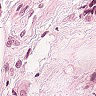
Metastatic tissue present: yes